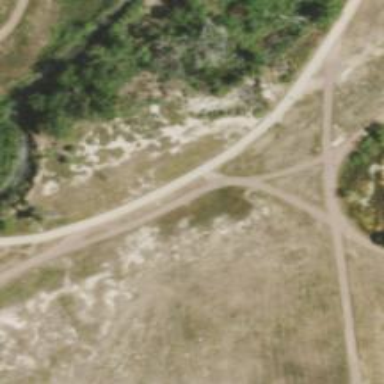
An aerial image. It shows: Path.